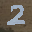
Label: 2